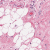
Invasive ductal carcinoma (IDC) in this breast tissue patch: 0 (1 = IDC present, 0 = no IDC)